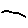
Label: circle